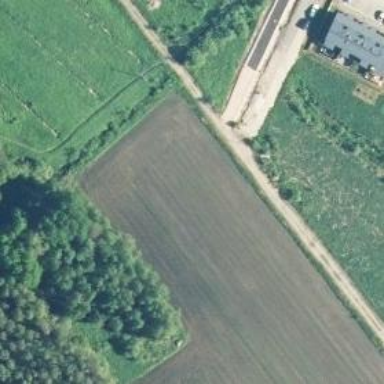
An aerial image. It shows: Nordic cycleway groomed for classic and skating.